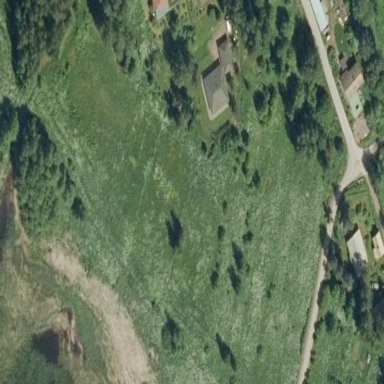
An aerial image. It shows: Beautiful meadow.